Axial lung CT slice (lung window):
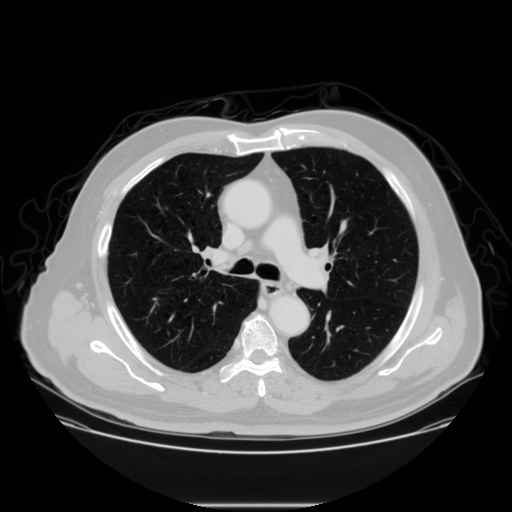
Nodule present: yes
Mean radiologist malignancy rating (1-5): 2.667